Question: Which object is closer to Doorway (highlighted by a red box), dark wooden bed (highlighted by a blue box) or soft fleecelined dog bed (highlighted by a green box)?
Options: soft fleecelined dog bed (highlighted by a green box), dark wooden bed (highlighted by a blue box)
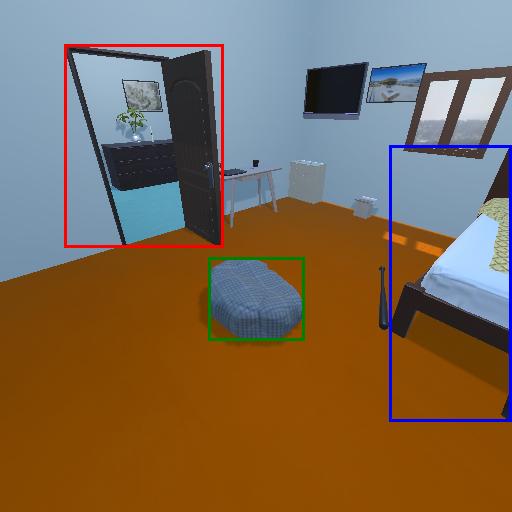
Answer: soft fleecelined dog bed (highlighted by a green box)